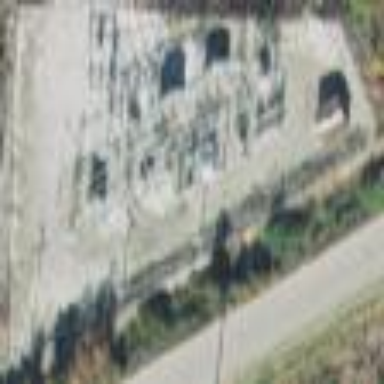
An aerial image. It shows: Power substation.